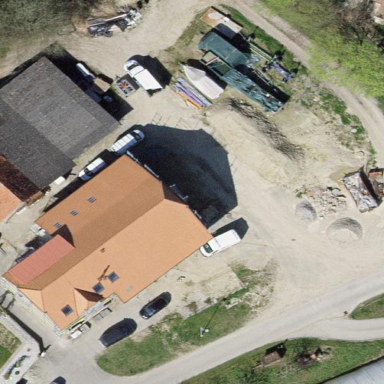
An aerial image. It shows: Farm auxiliary building.